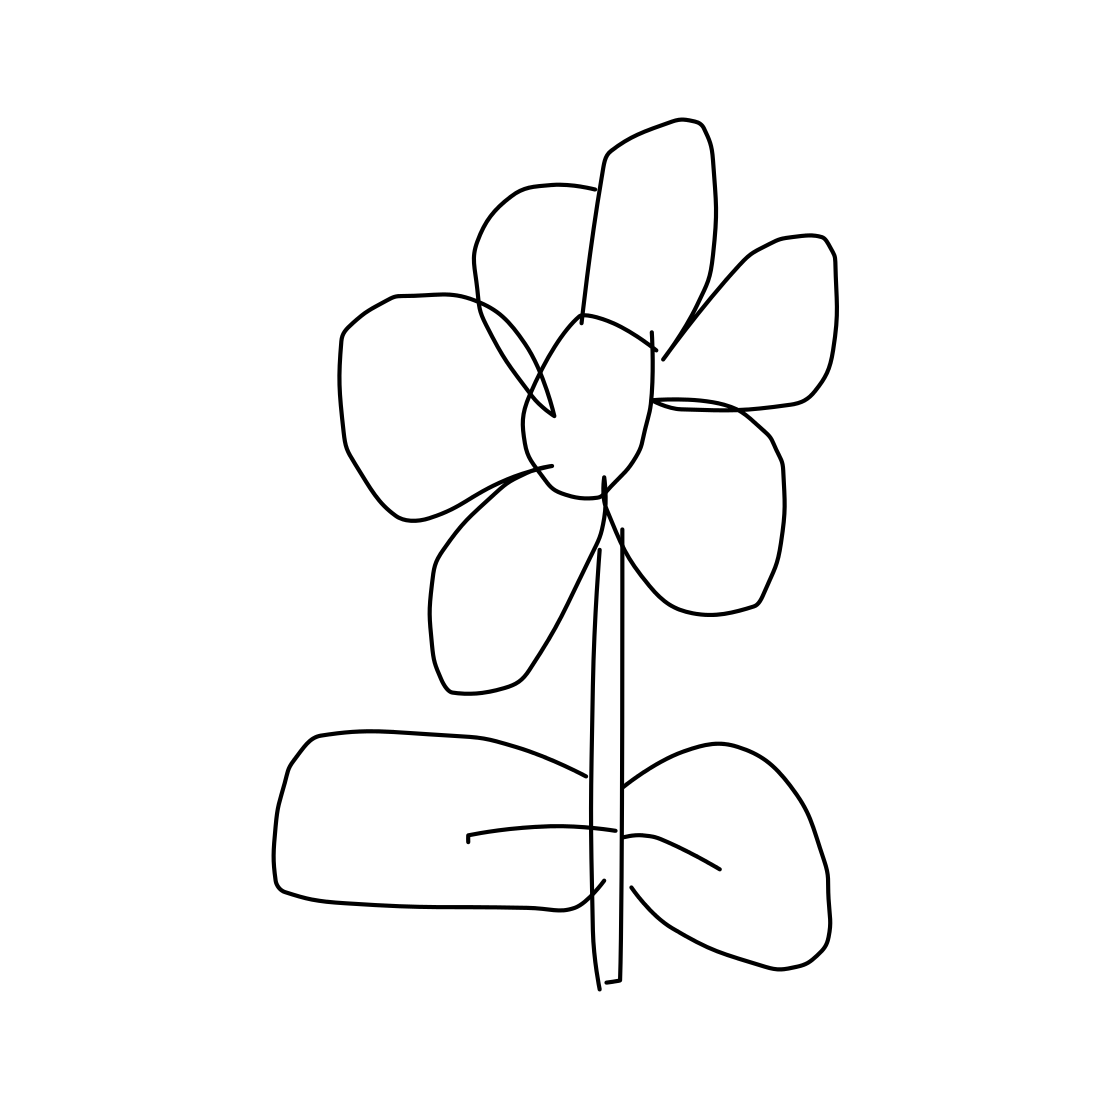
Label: flower with stem